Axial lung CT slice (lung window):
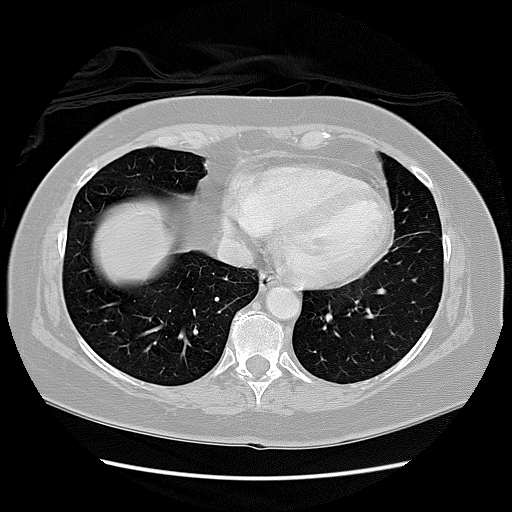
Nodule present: no